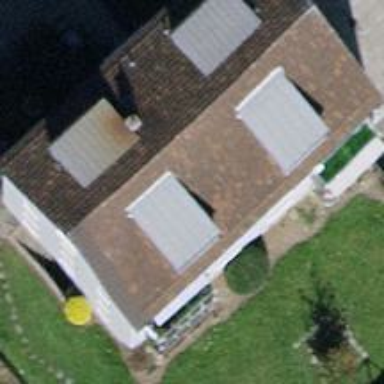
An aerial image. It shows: Building with tiled roof.